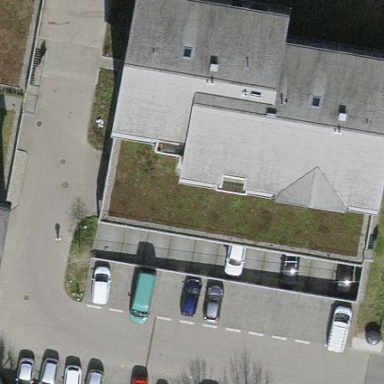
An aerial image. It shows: View of roof of building.